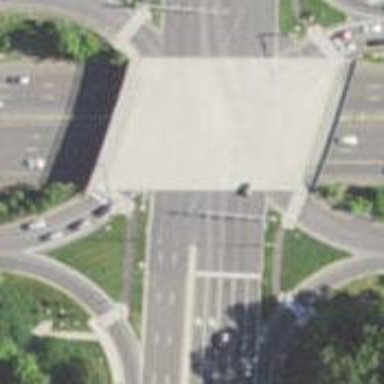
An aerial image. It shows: Primary link highway crossing bridge.